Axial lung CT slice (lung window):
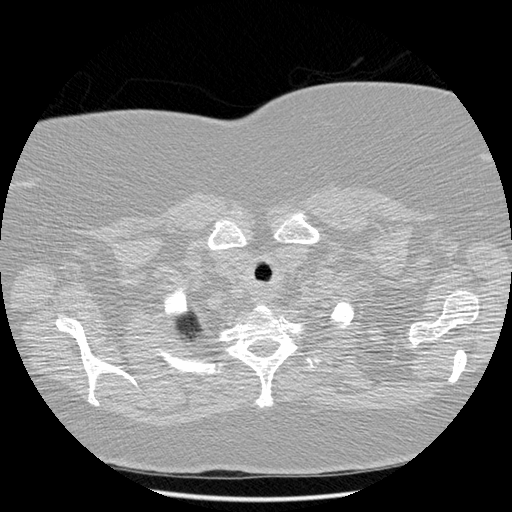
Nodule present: no